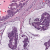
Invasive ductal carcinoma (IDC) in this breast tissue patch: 1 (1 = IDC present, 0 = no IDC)